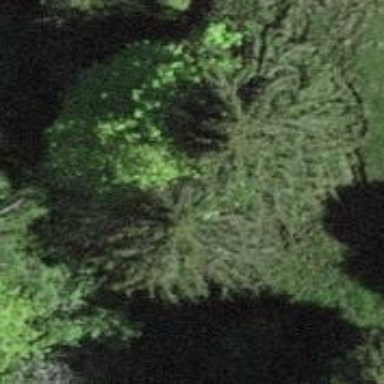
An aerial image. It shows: Single tag "natural: tree."